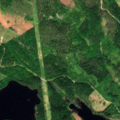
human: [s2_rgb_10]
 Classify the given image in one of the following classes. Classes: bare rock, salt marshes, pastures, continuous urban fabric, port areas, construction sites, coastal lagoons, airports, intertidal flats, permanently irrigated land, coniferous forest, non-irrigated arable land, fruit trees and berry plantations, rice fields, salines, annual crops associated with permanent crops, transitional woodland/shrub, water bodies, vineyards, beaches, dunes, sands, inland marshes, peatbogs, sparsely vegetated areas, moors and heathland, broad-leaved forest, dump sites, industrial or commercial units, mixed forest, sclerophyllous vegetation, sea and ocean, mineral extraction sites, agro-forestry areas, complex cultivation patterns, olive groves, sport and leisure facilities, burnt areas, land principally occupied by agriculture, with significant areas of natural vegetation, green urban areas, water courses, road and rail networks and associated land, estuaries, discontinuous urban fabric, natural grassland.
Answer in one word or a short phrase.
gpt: coniferous forest, mixed forest, transitional woodland/shrub